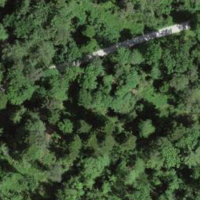
EUNIS habitat code: 43
Species observed at this site:
Lamium maculatum